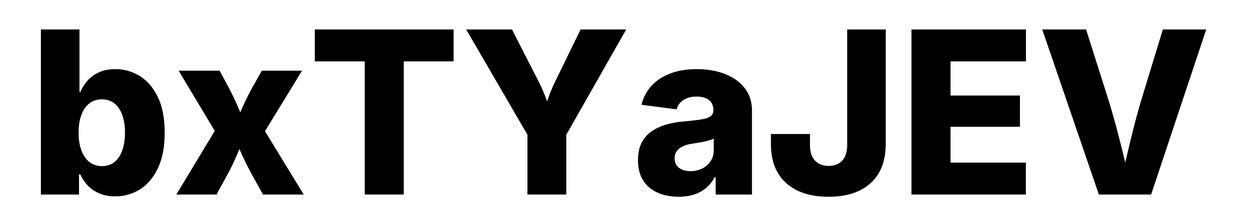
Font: Inter_ExtraBold